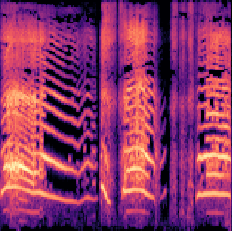
Sound class: Baby cry